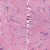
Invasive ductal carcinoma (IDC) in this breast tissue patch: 0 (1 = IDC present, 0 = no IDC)